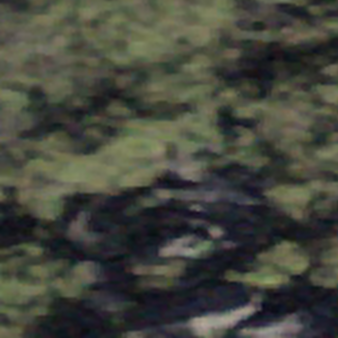
Label: other